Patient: sex M, age 75
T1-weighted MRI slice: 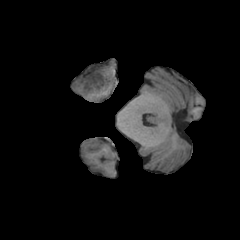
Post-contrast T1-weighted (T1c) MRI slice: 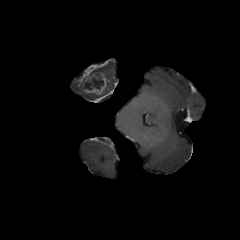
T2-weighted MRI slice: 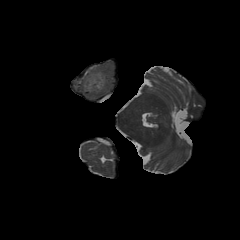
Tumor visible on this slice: yes
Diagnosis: Glioblastoma, IDH-wildtype
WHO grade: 4